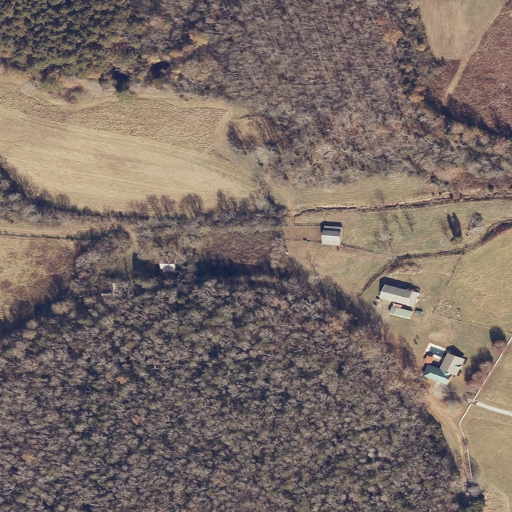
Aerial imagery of valley in Alabama named Butler Hollow containing pasture, mixed forest, evergreen forest, deciduous forest, woody wetlands, open development, and cultivated crops